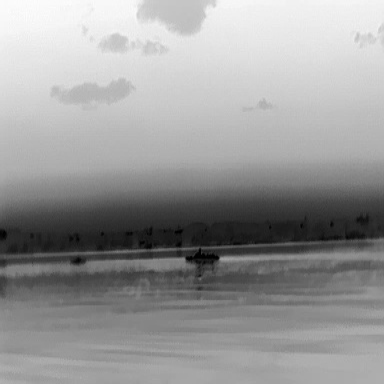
There are two objects shown in the infrared image, including a warship, and a canoe.